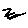
Label: zigzag